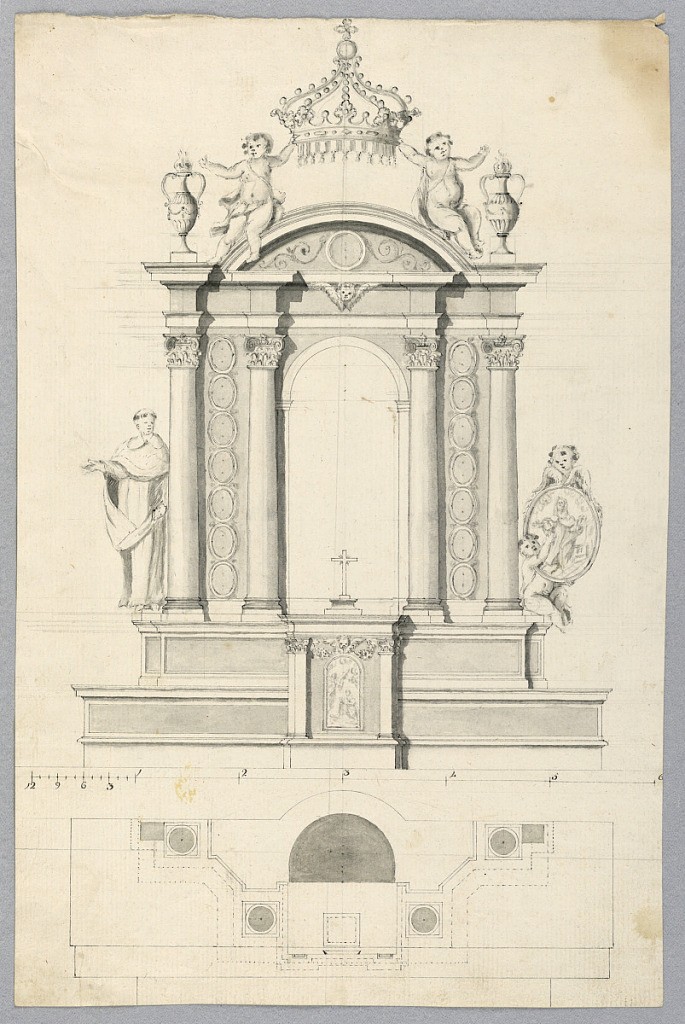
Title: The Elevation of an Altar Retable and The Plan for an Altar Retable
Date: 1770–1800
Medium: Black chalk, pen and black ink, brush and grey and black watercolors on laid paper.
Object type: Drawing
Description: Vertical rectangle showing elevation. At the top, a tabernacle, showing the Annunciation at its door, stands in the center of a ledge and at the base of the retable. It has the shape of an aedicula with four embedded columns. On each side, there are two rows of seven ovoidal frames. A saint stands at the left. A putto, carrying an oivoidal medallion with a saint, sits at the right. A circular pediment is on top, flanked by two urns containing fire. Two putti sit upon it and support a crown. At the bottom is a scale and a plan of a retable in pavilion shape. On verso: pencil plans with scale in the opposite direction.